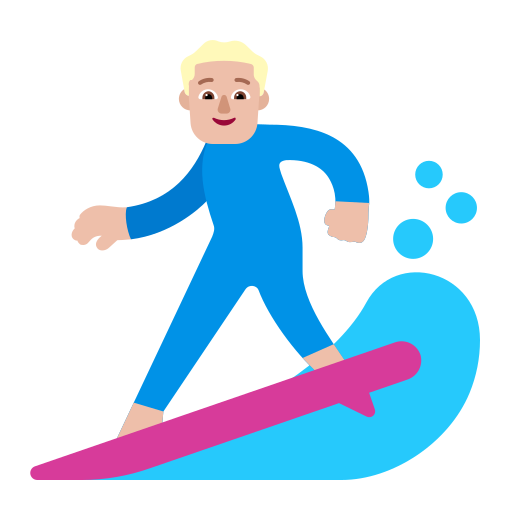
man surfing flat  light